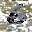
Label: 6